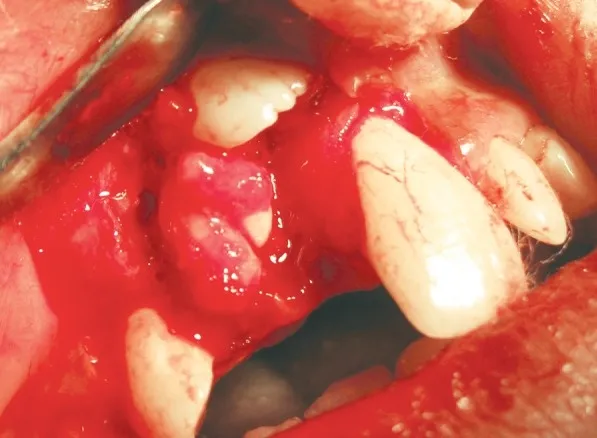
Exposure of the odontoma following removal of soft tissue.
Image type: medical_photograph (other_medical_photograph)